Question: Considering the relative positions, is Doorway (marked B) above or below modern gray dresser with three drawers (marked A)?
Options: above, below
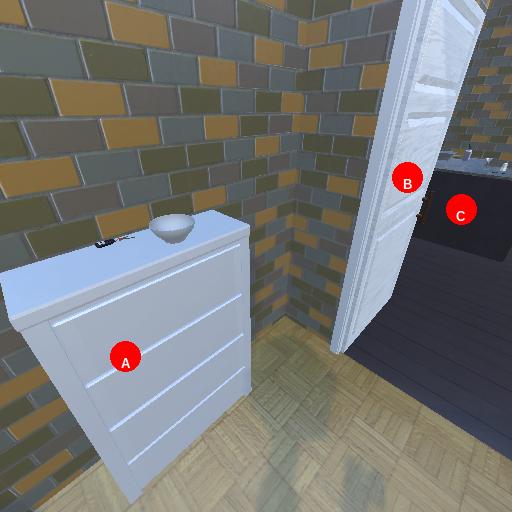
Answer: above